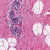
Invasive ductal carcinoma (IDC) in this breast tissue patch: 0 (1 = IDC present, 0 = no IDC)